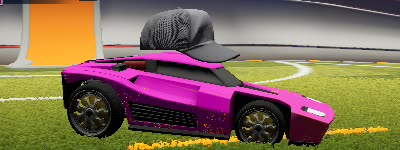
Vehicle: breakout